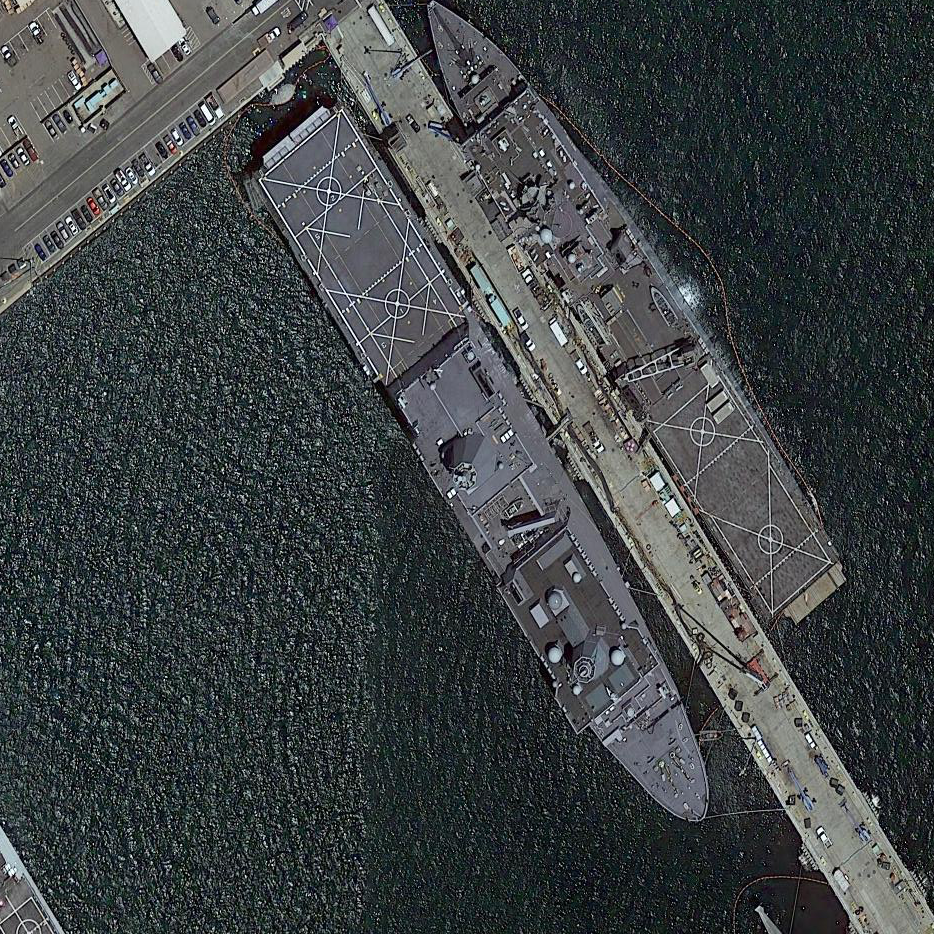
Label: combat